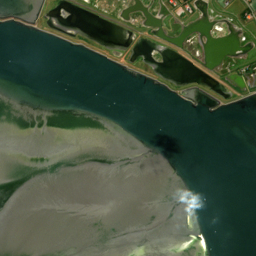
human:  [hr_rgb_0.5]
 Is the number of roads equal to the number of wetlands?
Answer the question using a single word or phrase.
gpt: no

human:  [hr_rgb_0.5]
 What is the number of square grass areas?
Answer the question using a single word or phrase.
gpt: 2

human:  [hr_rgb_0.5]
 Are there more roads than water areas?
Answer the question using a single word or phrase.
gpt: yes

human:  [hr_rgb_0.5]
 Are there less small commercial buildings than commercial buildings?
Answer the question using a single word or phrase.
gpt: no

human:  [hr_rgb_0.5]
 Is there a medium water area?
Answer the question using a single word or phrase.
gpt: no

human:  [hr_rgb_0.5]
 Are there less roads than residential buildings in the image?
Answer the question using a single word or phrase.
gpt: no

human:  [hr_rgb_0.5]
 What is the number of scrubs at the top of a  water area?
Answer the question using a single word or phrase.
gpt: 4

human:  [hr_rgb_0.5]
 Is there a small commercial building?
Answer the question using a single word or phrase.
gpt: no

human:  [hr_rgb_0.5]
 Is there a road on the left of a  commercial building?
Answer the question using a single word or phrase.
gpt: no

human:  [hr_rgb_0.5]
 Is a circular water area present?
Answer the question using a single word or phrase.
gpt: no

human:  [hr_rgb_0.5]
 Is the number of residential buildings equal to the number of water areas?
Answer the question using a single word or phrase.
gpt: no

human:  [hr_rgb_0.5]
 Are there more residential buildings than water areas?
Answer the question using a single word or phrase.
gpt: yes

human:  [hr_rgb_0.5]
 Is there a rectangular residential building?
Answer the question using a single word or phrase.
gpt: yes

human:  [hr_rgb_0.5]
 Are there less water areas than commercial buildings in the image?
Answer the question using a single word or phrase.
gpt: no

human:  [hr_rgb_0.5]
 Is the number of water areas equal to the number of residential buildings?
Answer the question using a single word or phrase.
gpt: no

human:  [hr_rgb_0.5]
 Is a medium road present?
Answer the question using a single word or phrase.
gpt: no

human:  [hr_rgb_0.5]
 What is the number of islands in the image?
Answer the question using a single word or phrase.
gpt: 1

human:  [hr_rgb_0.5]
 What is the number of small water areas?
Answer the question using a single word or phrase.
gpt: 3

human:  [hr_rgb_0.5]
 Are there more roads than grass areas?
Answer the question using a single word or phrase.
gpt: no

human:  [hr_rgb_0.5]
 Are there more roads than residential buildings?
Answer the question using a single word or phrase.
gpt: yes

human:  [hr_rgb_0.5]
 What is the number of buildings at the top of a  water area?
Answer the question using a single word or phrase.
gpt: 21

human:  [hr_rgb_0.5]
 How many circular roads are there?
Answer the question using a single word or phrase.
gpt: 0

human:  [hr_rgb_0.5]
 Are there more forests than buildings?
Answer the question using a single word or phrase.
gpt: no

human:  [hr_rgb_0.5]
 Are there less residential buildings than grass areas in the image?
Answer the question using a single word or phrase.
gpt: yes

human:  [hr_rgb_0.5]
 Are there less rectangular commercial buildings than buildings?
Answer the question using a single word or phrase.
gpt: yes

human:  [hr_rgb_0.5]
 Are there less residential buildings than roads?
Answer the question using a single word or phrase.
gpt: yes

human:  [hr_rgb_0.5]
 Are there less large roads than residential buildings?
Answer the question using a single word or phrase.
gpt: yes

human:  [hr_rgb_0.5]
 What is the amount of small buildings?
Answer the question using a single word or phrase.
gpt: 21

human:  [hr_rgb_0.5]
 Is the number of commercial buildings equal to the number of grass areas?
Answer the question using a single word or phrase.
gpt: no

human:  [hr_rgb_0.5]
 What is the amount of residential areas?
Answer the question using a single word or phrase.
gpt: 1

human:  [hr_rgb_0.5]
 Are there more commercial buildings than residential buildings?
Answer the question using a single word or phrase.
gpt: no

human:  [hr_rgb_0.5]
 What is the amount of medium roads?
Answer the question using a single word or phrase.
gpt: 0

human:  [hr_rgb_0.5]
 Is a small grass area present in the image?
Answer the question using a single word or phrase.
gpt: yes

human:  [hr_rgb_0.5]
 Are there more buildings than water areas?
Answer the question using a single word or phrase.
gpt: yes

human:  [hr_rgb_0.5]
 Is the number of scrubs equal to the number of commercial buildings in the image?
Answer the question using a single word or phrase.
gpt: no

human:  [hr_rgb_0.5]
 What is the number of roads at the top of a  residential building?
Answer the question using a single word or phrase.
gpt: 20